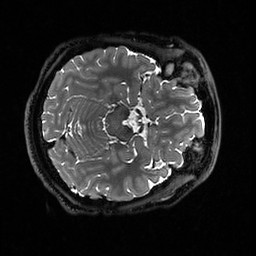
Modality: T2w
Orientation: axial
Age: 27
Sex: female
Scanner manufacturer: ge
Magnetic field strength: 3 T
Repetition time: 3.202 s
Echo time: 0.06609 s